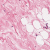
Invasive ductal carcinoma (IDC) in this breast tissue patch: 0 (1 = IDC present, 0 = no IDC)